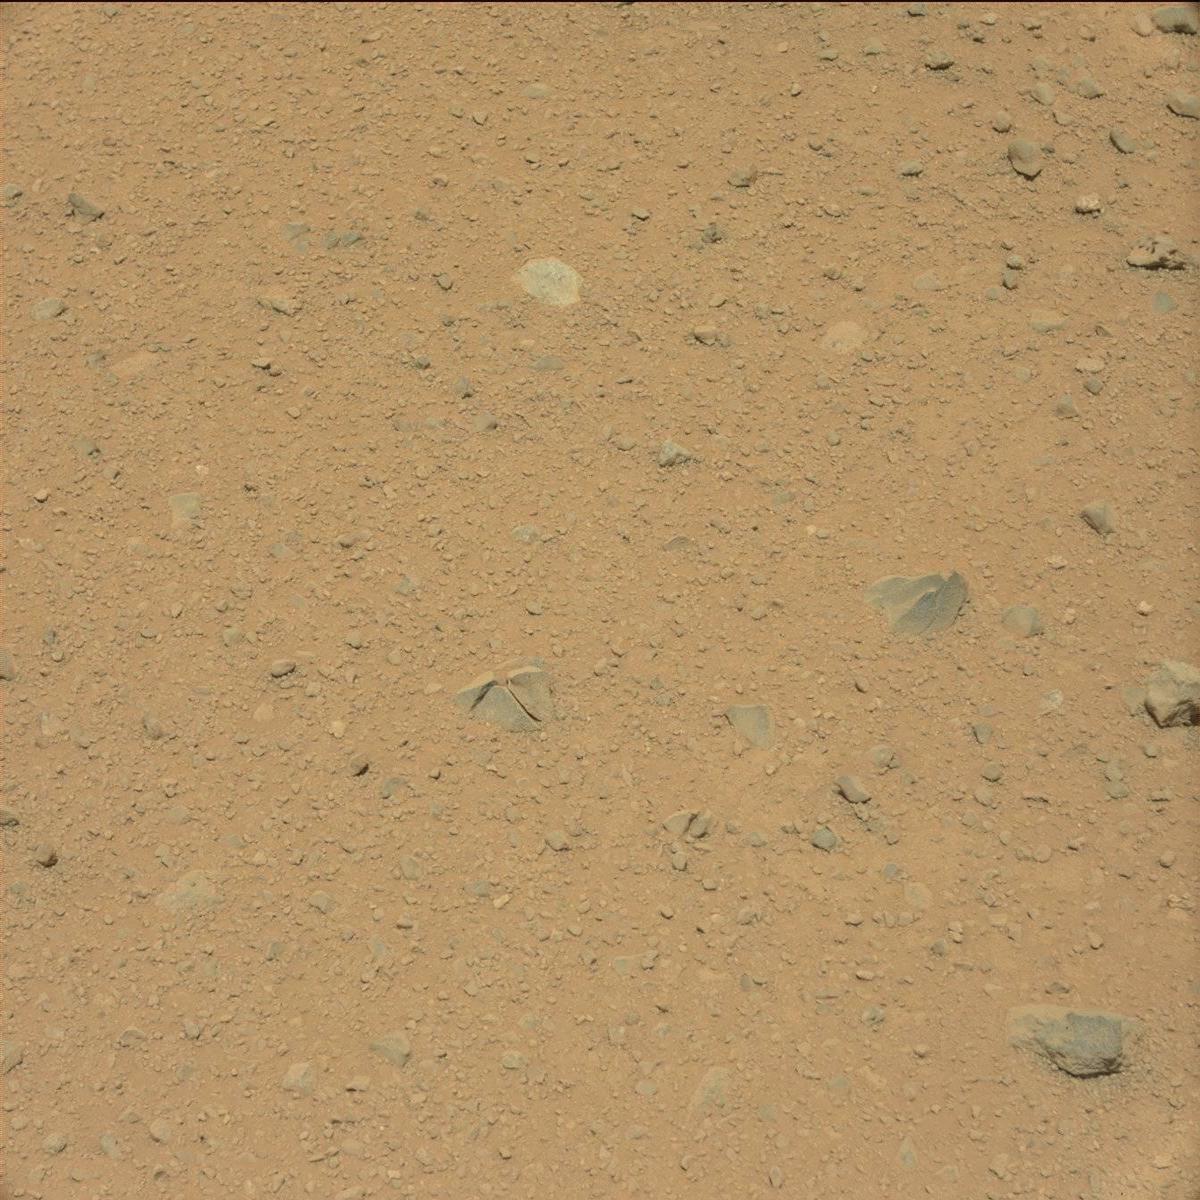
Terrain classes present: Bedrock, Rock, Sand / Soil